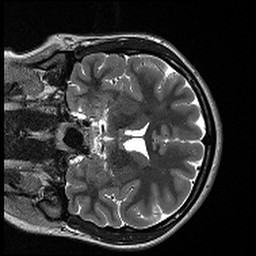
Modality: T2w
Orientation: coronal
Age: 24
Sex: female
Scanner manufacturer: siemens
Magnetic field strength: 3 T
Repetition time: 13.15 s
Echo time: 0.082 s